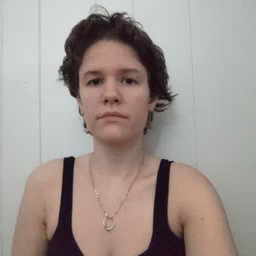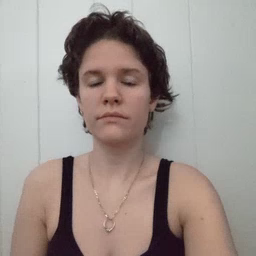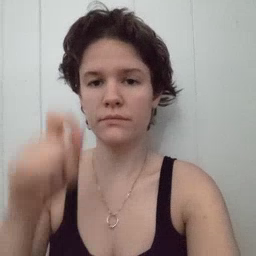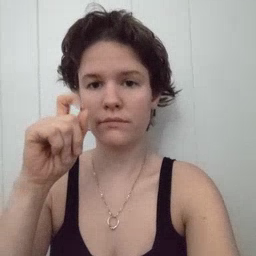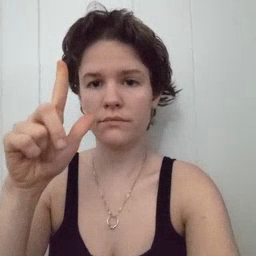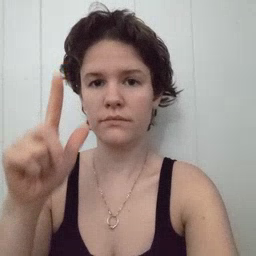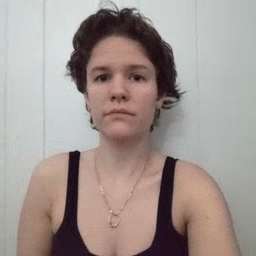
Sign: awake